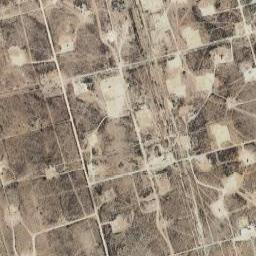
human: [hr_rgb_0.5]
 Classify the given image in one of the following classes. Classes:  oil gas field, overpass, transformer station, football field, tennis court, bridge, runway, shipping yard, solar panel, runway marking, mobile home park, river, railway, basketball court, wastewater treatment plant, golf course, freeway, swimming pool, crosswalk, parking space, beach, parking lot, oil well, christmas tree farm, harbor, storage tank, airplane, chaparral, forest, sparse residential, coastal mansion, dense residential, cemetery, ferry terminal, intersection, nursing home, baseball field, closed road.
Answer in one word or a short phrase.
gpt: oil gas field